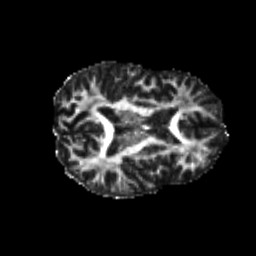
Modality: FA
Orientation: axial
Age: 23
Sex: male
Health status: healthy
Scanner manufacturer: philips
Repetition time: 7.393 s
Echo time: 0.08599 s